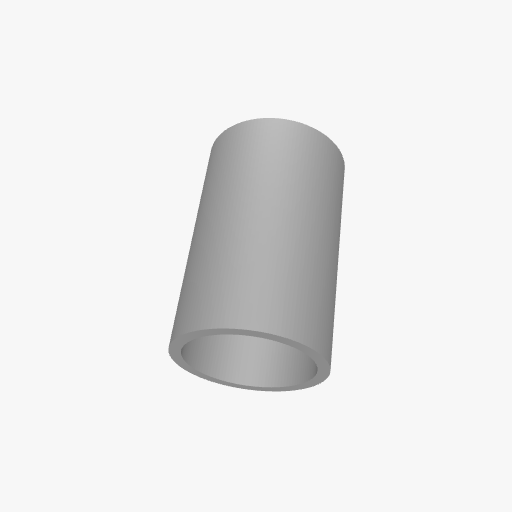
Part: AluminumTube27ID32OD50